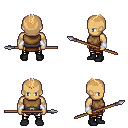
a pixel art fantasy rpg character, male body template, human, tanned skin, leather chest armor, gold greaves, light blonde short mohawk hairstyle, white cloth bracers, black shoes, spear, four views (front, back, left, right), 2x2 character sprite sheet, small pixel art, hard edges, no anti-aliasing